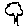
Label: tree